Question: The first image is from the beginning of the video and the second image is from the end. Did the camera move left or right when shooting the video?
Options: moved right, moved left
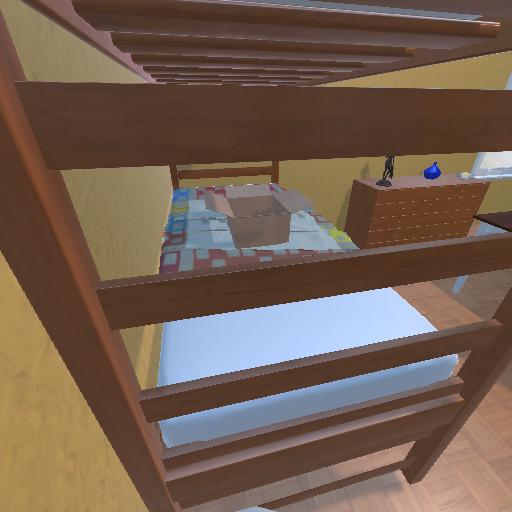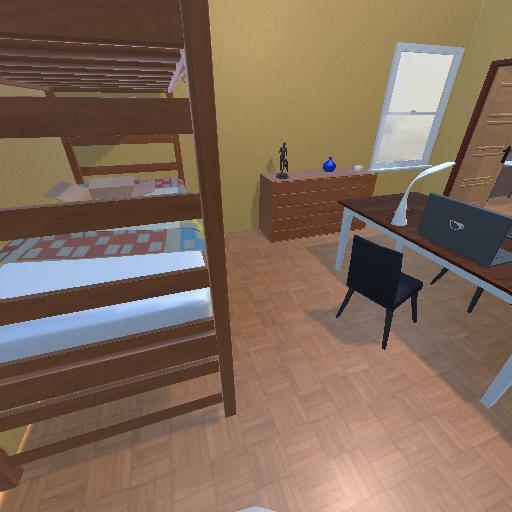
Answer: moved right